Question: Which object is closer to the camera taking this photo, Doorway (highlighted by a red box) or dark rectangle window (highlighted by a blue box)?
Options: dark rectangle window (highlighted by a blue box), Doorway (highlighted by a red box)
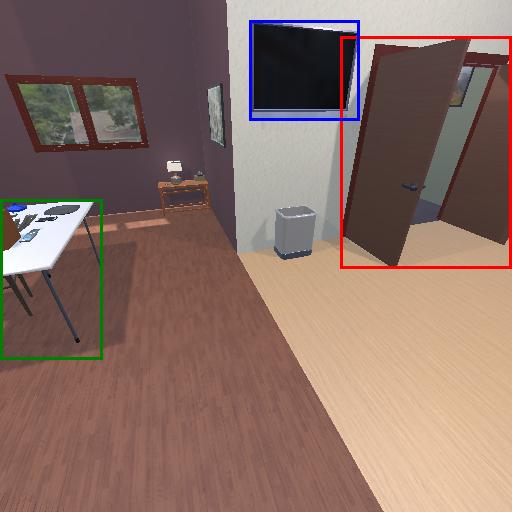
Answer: dark rectangle window (highlighted by a blue box)